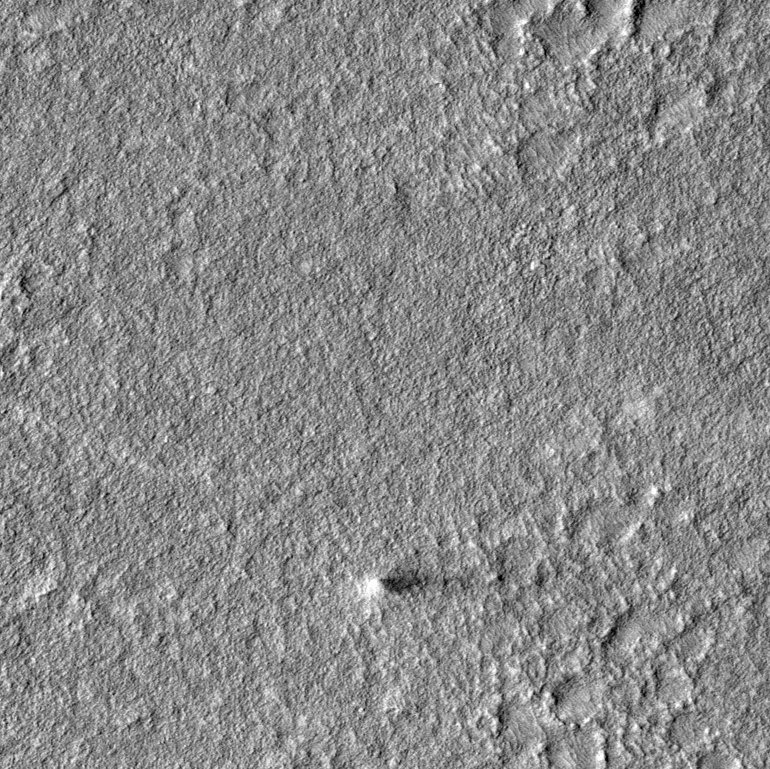
Label: dustdevil